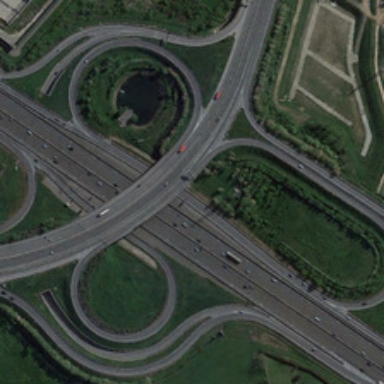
Many green plants are near a viaduct with some cars running .